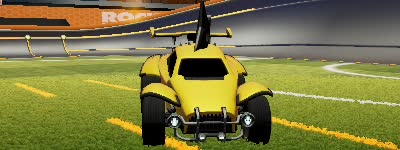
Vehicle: octane